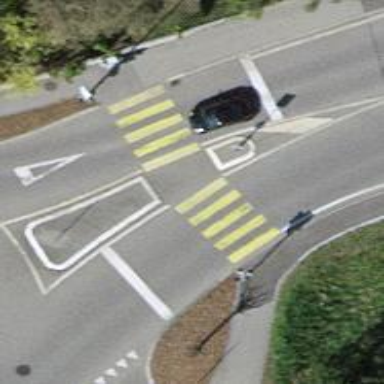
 identified as zebra crossing. It includes island."